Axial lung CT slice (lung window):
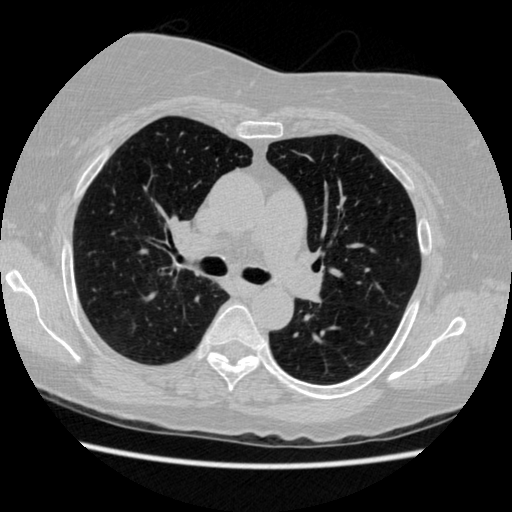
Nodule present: no